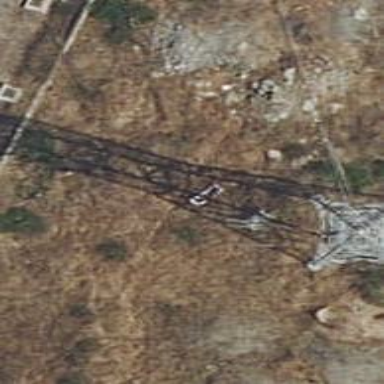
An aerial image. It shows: Tunnel with overhead contact lines; it is located in service yard.